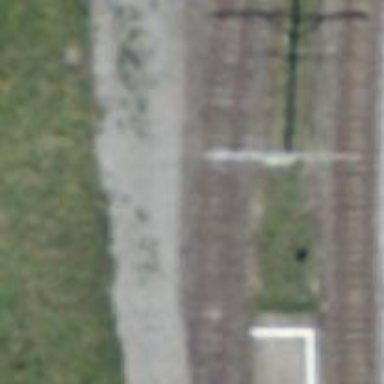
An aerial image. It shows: Disused railway yard with one track.